Field crop: maize
Growth stage: 2
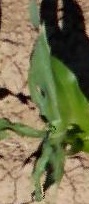
Species: maize